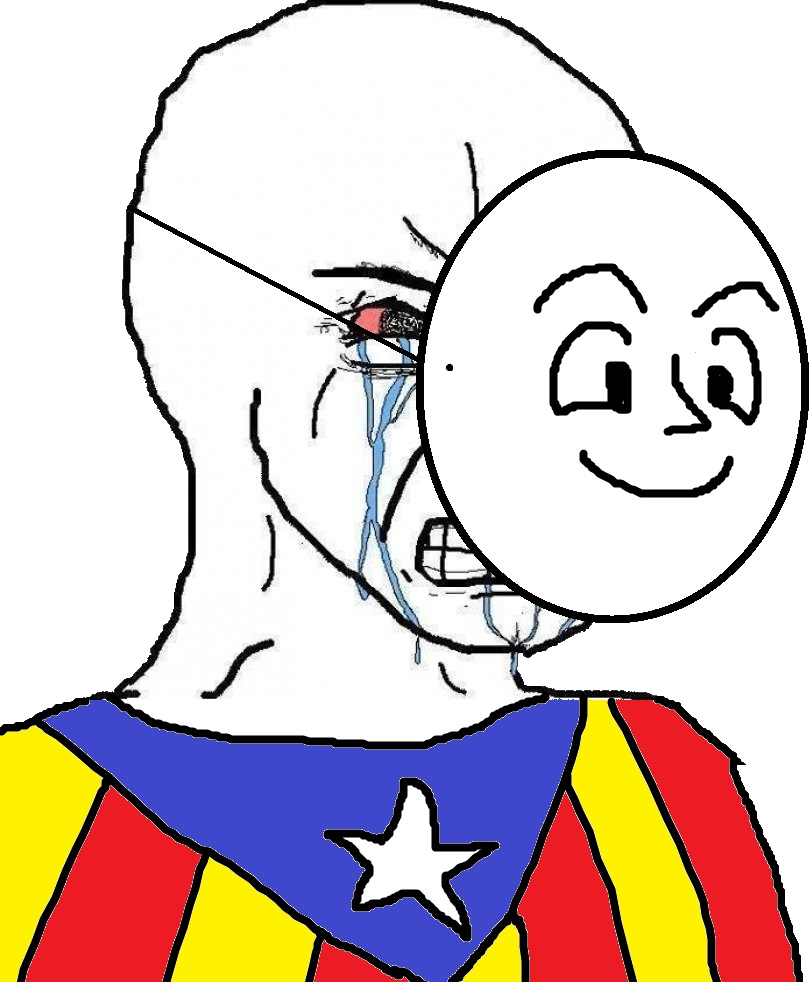
Label: 5_Crying_Wojak